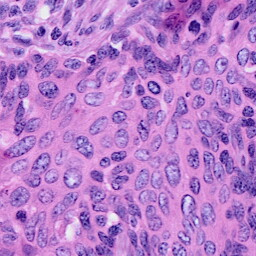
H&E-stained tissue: Cervix